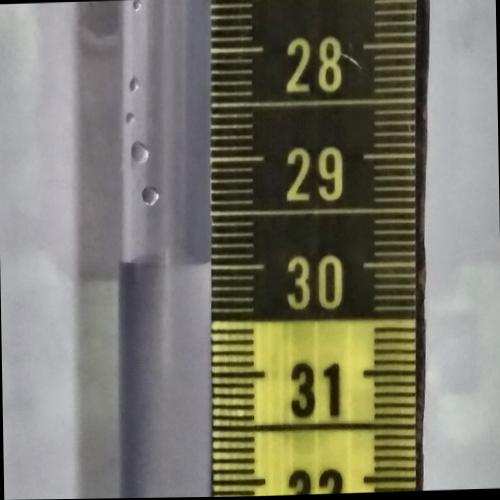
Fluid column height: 30.0 cm